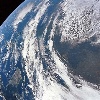
Label: cloud